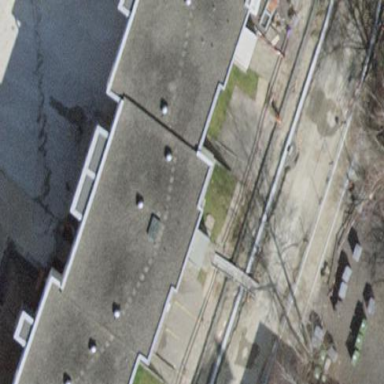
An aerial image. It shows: Building with flat roof.